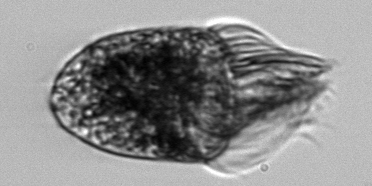
Label: Pelagostrobilidium